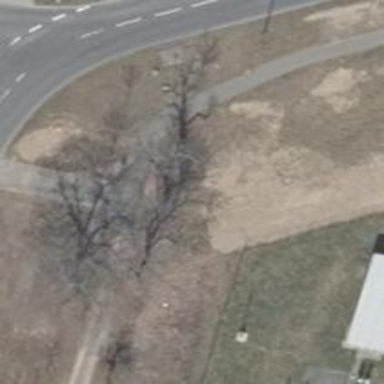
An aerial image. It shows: Asphalt path.